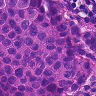
Metastatic tissue present: yes